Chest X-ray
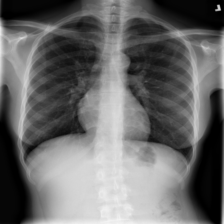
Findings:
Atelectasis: negative
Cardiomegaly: negative
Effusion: negative
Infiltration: negative
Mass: negative
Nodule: negative
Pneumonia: negative
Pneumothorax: negative
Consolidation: negative
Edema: negative
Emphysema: negative
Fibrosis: negative
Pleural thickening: negative
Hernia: negative